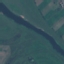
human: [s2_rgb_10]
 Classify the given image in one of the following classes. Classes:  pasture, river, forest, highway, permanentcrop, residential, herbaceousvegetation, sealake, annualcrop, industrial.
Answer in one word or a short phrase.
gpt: River